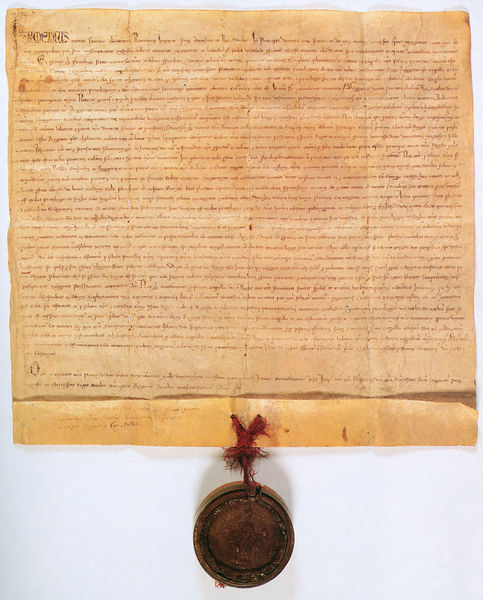
Titel: Ind XIII Palermo/Tabul. Capella Pal
Schlagwörter: weiß, braun, rot, alt, wand, kirche, schnur, rund, schrift, papier, klein, gefaltet, faden, kordel, foto, buch, text, buchstaben, stempel, rolle, pergament, wachs, brief, antik, zeilen, siegel, urkunde, bulle, handschrift, dokument, aufsatz, latein, knicke, 1600, stemple